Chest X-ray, PA view. Patient: 50 years old, sex M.
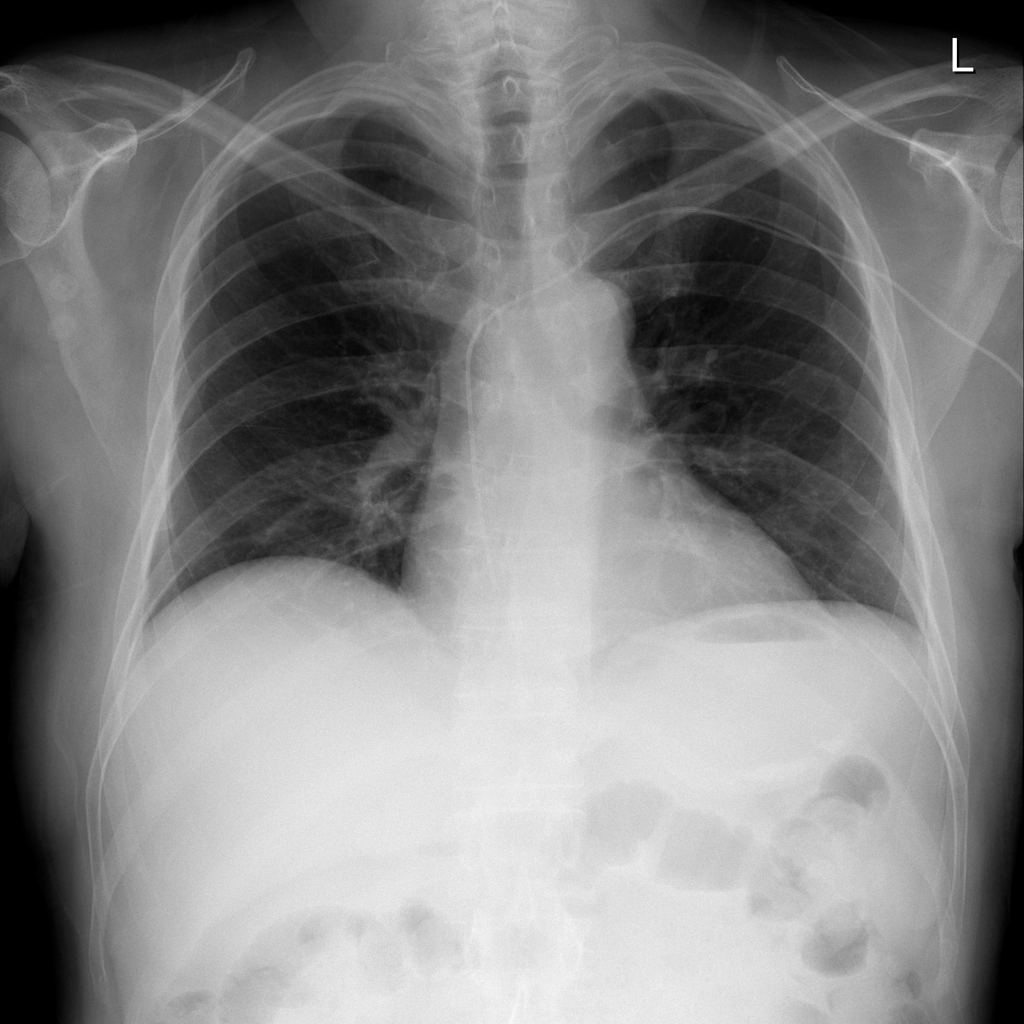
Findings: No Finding